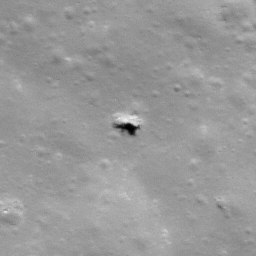
Pit: Adams B 1
Host crater: Adams B
Host type: impact_melt
Lunar coordinates: latitude -31.412, longitude 65.641